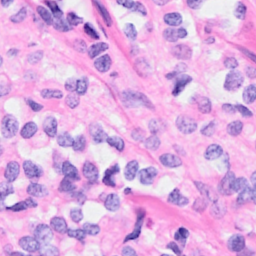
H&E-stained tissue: Breast